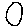
Label: circle